七年级 · 画法几何学
如图, 已知点 $E 、 F$ 在直线 $A B$ 上, 点 $G$ 在线段 $C D$ 上, $E D$ 与 $F G$ 交于

点 $H, \angle C=\angle E F G, \angle C E D=\angle G H D$

(1)求证: $C E / / G F$;

(2)试判断 $\angle A E D$ 与 $\angle D$ 之间的数量关系, 并说明理由;

(3)若 $\angle D=30^{\circ}$, 求 $\angle A E D$ 的度数.
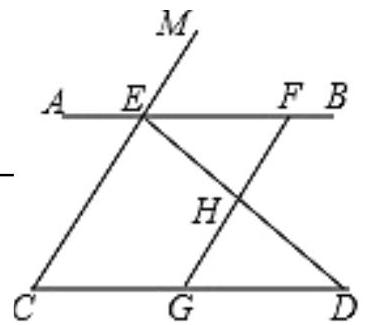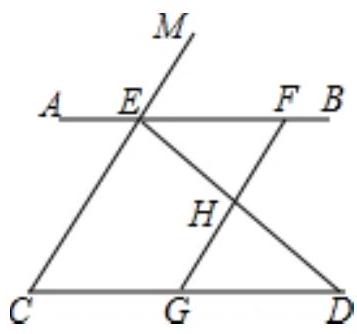
答案: (1)证明: $\because \angle C E D=\angle G H D$,

$\therefore C E / / G F$

(2)
解析: $\therefore \angle A E D+\angle D=180^{\circ}$, 理由如下:

$\because C E / / G F$,

$\therefore \angle C=\angle F G D$,

$\because \angle C=\angle E F G$,

$\therefore \angle F G D=\angle E F G$,

$\therefore A B / / C D$,

$\therefore \angle A E D+\angle D=180^{\circ} ;$

(3)解: $\because A B / / C D, \angle D=30^{\circ}$,

$\therefore \angle D E F=\angle D=30^{\circ}$,

$\therefore \angle A E D=180^{\circ}-30^{\circ}=150^{\circ}$.